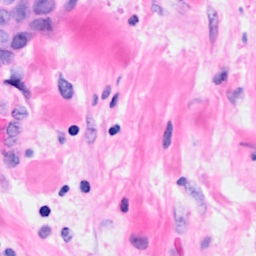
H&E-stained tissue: Breast